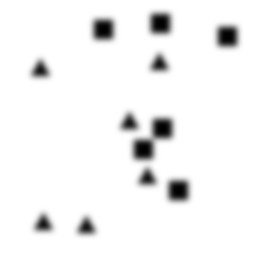
Squares: 6
Triangles: 6
Stars: 0
Total shapes: 12